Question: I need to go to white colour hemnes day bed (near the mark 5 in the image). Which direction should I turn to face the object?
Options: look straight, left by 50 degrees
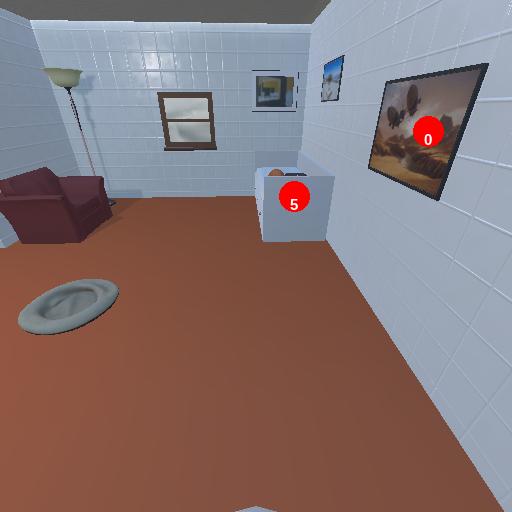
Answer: look straight